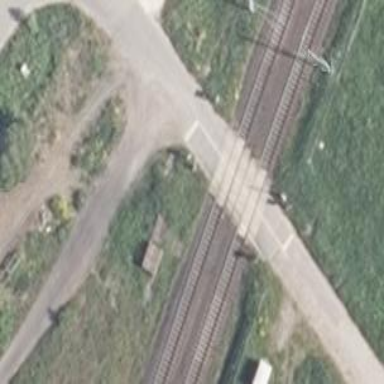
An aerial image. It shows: Level crossing along the railway.